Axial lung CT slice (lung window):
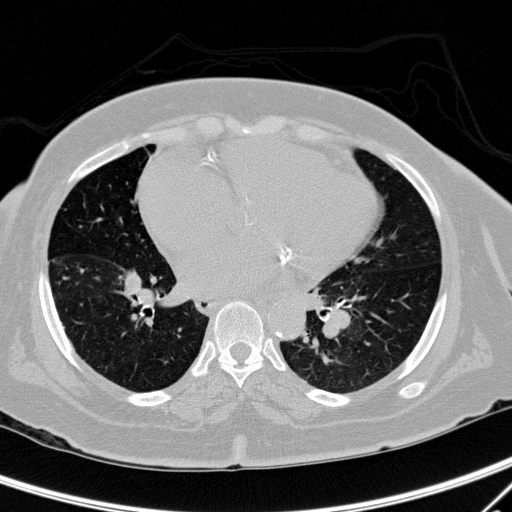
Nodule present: no